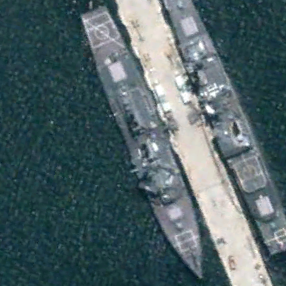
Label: destroyer